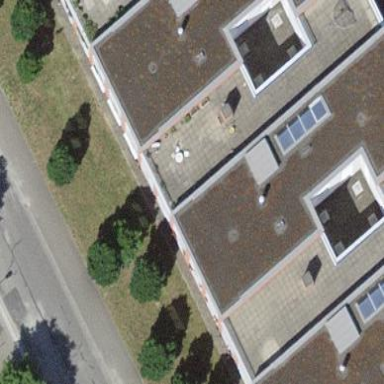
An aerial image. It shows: Residential building.